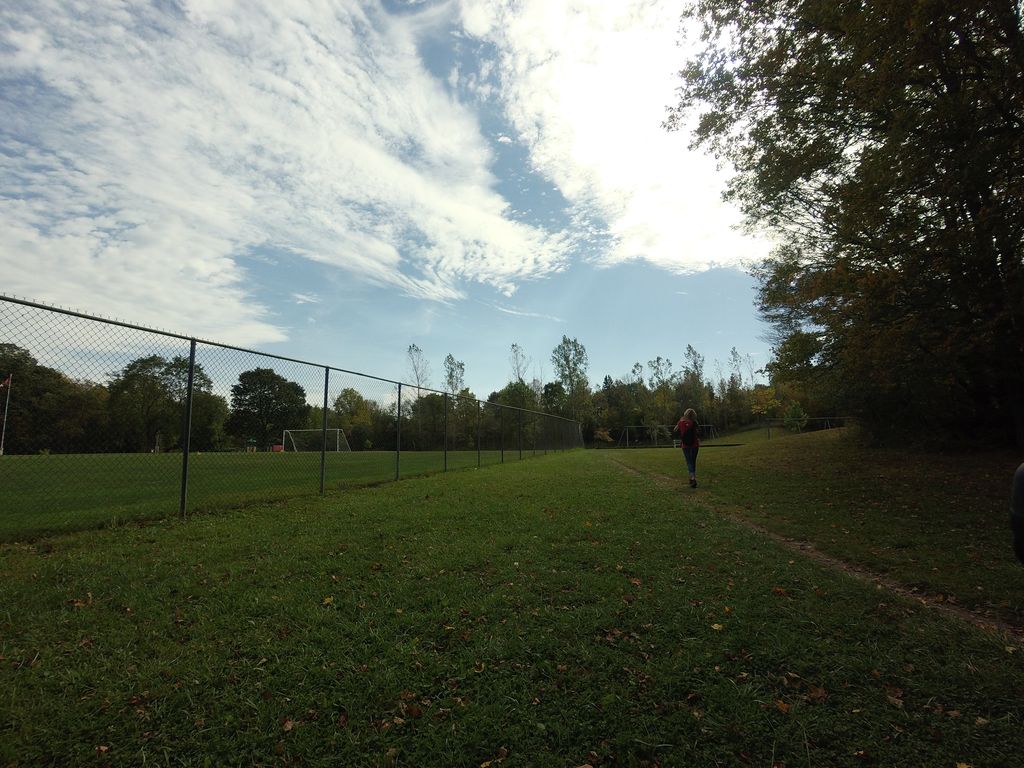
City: hamilton